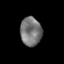
Tissue: prostate
Cell type: T cells
Senescence score: 0.3149
Nuclear area (px): 597
Mean DAPI intensity: 118.41